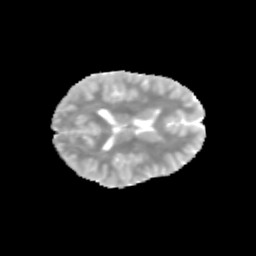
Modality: MD
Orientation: axial
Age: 14
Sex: female
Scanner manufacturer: siemens
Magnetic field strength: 3 T
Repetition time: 3.8 s
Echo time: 0.07 s